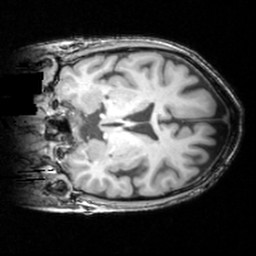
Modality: T1w
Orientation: coronal
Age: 70
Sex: female
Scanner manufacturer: siemens
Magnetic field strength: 3 T
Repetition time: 1.62 s
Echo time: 0.003 s